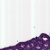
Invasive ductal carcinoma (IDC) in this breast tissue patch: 0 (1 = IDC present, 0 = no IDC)